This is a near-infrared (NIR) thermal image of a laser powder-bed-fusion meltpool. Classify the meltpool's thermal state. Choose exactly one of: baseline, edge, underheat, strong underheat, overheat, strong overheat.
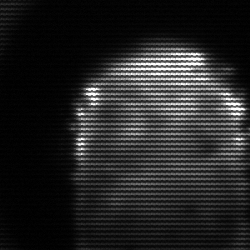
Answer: baseline